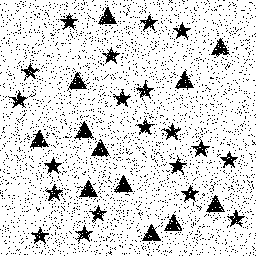
Squares: 0
Triangles: 12
Stars: 20
Total shapes: 32